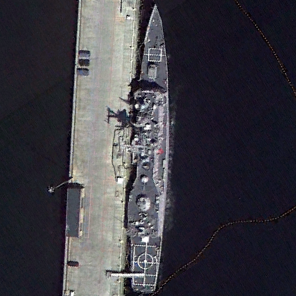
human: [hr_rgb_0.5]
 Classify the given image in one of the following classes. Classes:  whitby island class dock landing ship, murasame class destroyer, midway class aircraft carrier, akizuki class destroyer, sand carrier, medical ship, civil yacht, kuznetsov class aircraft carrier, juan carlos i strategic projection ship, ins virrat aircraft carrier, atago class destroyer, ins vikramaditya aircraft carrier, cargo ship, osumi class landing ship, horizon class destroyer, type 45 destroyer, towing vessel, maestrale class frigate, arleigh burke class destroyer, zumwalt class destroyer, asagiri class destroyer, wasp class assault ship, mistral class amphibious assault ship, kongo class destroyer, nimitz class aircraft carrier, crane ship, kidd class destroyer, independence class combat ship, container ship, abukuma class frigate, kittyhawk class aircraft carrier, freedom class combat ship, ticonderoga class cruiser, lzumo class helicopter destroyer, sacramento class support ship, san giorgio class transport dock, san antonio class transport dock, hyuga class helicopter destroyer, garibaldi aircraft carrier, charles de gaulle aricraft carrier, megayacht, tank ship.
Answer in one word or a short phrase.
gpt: Ticonderoga class cruiser